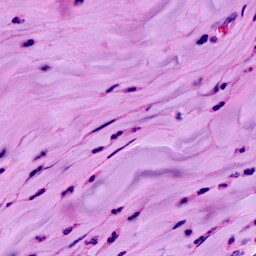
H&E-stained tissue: Breast